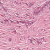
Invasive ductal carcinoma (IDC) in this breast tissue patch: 1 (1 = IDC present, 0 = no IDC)